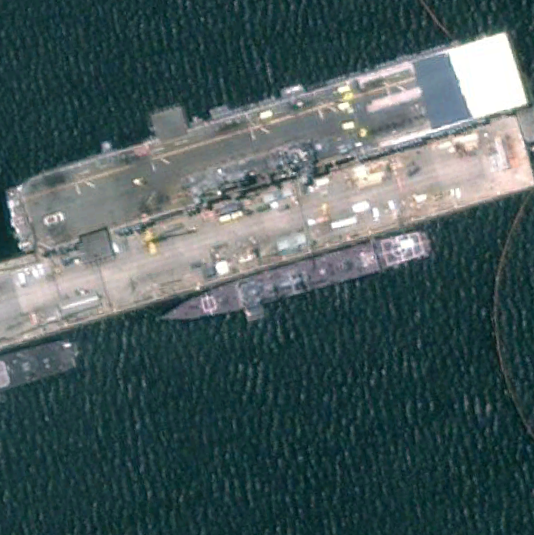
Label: assault